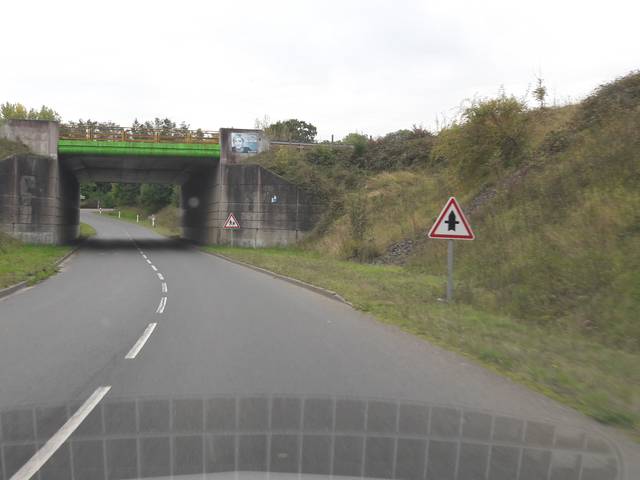
Region: France
Coordinates: 49.254, -0.7098